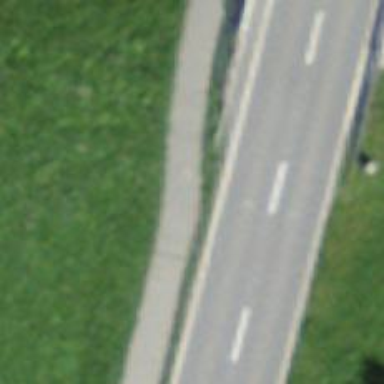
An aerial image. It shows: Asphalt sidewalk.